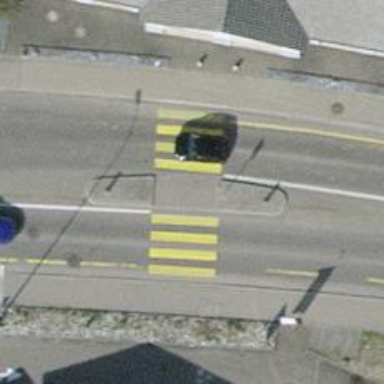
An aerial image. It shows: Uncontrolled zebra crossing on the road.